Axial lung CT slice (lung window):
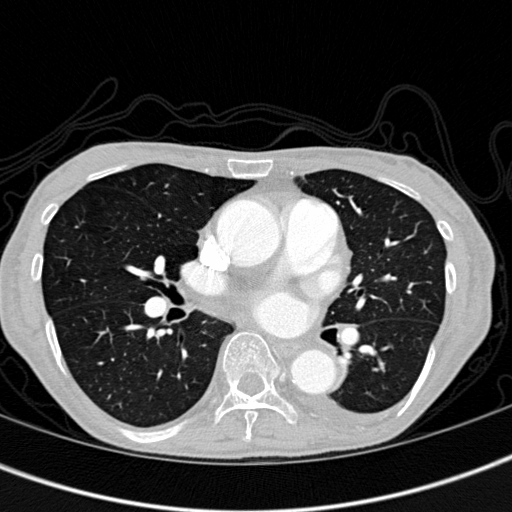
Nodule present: no